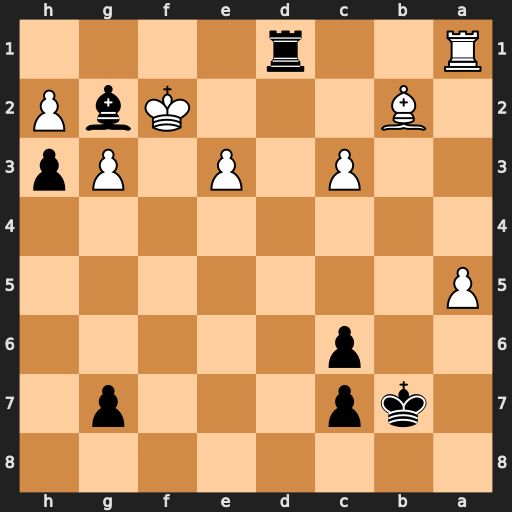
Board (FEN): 8/1kp3p1/2p5/P7/8/2P1P1Pp/1B3KbP/R2r4
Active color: b
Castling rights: -
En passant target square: -
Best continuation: Rd2+ Ke1 Rxb2